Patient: sex M, age 48
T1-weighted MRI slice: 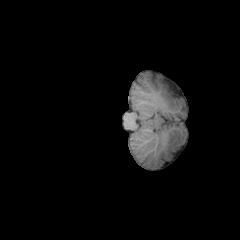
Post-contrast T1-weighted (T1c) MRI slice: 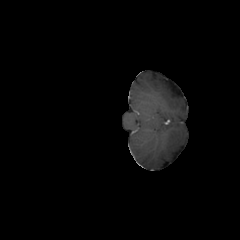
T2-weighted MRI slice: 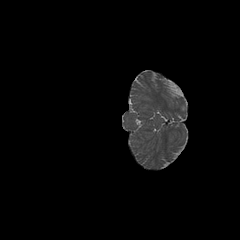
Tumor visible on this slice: no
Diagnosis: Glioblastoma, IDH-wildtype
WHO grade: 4